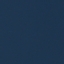
Land use / land cover: SeaLake